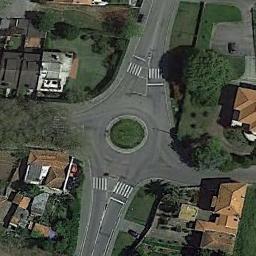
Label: roundabout